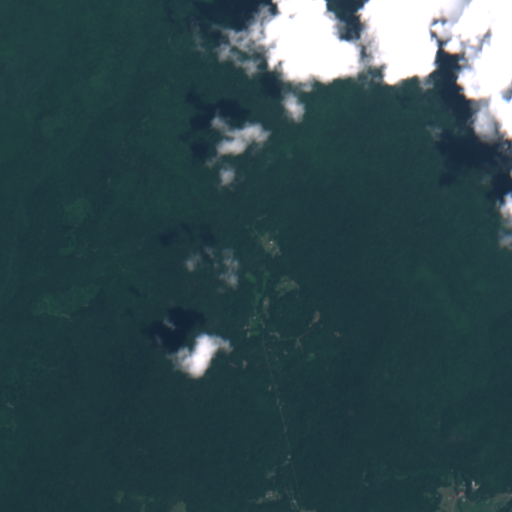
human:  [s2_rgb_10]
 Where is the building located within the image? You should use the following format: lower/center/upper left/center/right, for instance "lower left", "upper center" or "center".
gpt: The building is located in the lower right of the image.
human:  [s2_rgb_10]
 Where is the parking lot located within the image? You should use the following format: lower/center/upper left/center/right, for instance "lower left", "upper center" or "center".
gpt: There is no parking lot in the image.